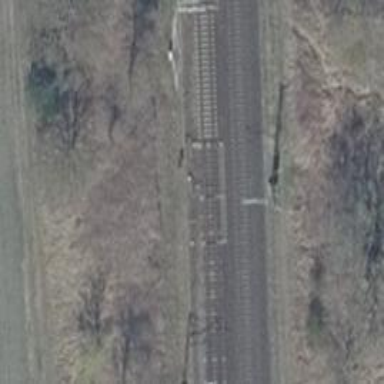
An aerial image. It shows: Railway switch with turnout to the right.